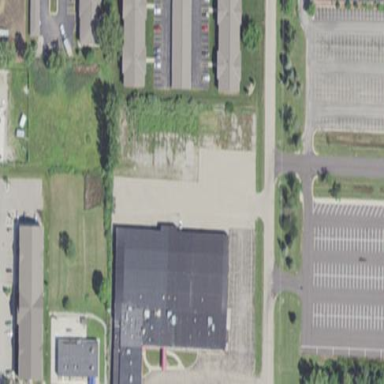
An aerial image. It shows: Building with bowling alley inside.